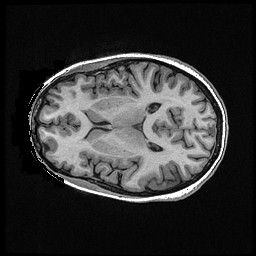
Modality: T1w
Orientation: axial
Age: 30
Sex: male